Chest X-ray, AP view. Patient: 51 years old, sex M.
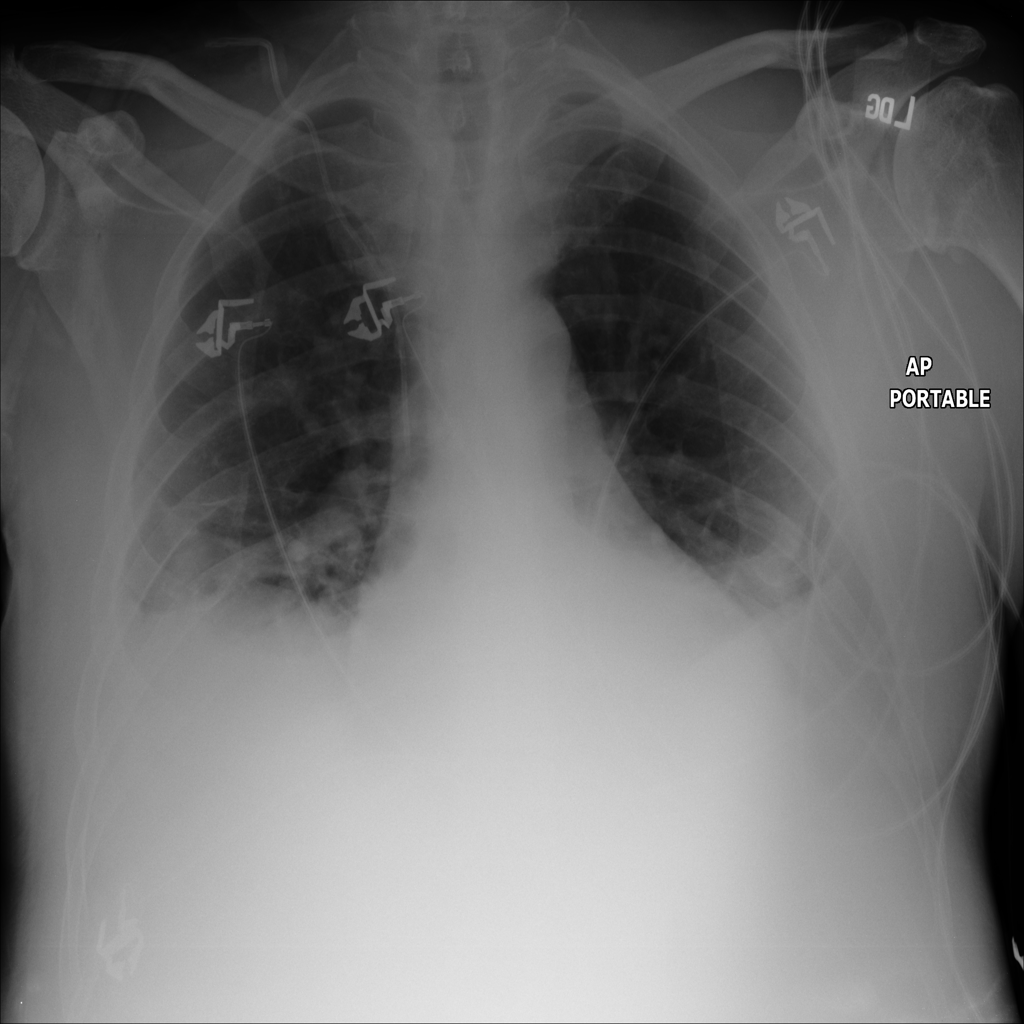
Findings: Atelectasis, Effusion